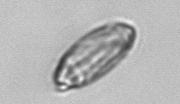
Label: Katodinium_or_Torodinium